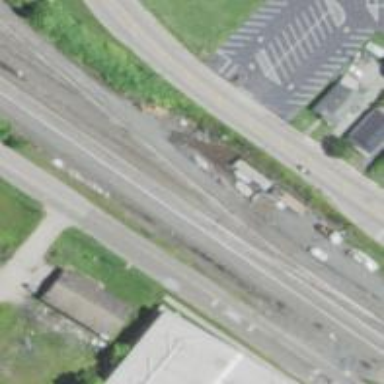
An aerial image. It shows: Railway spur service.